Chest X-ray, PA view. Patient: 79 years old, sex F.
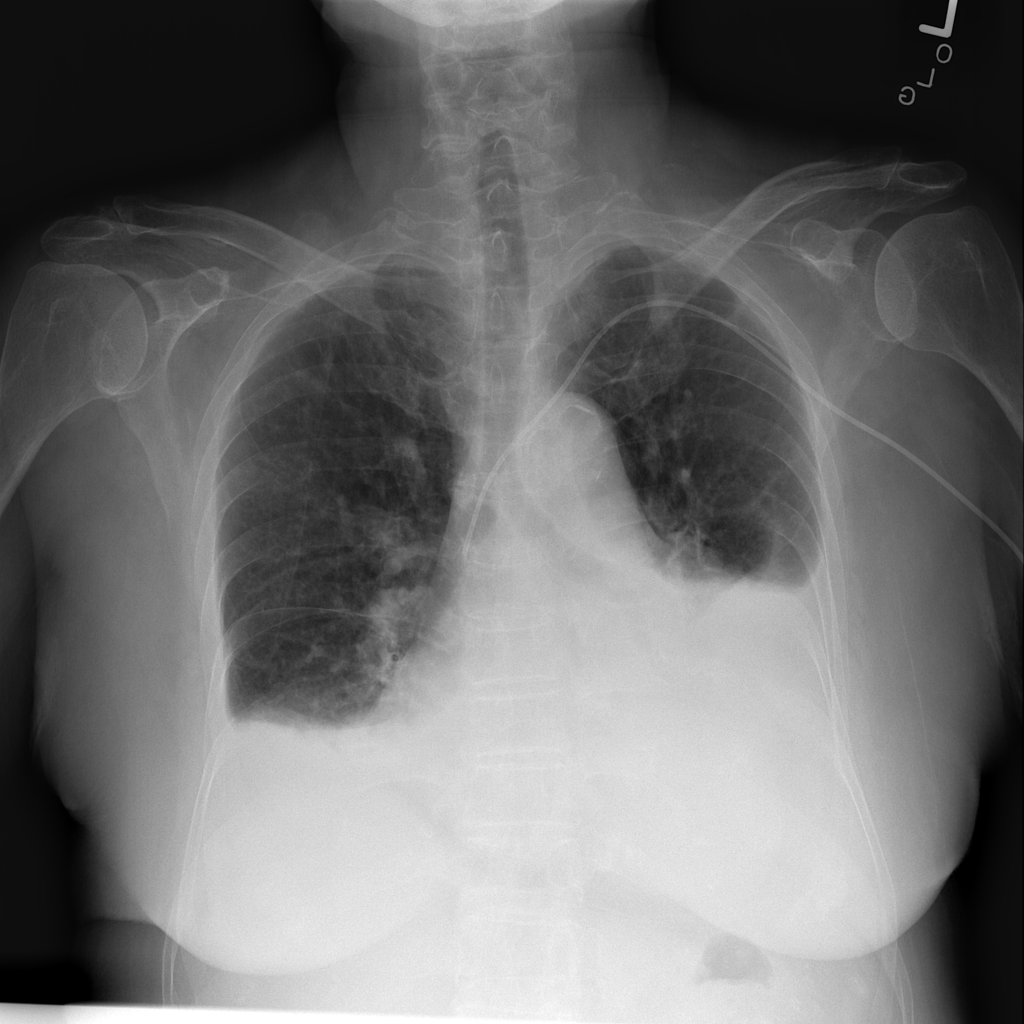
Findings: No Finding